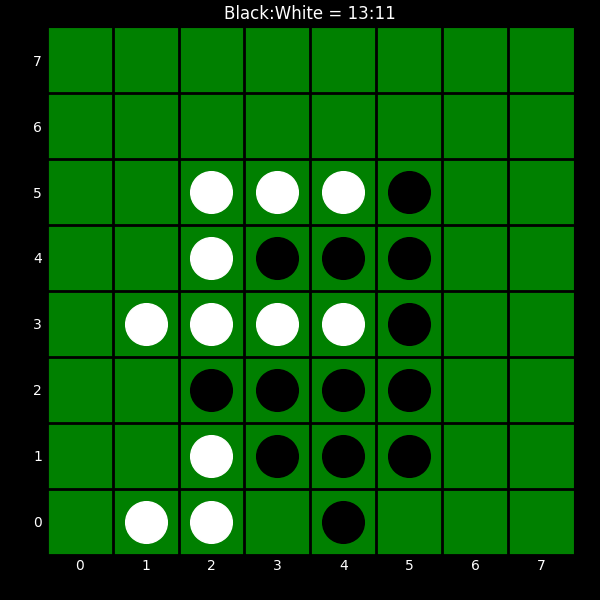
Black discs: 13
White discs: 11